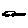
Label: car